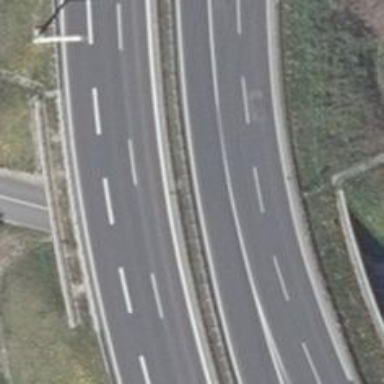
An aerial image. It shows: Bridge over motorway trunk link.